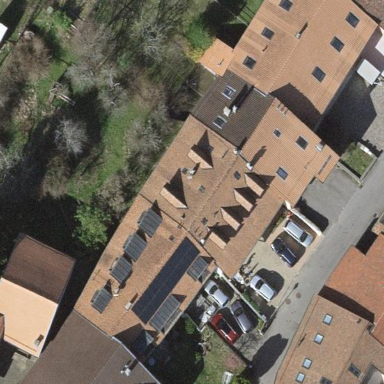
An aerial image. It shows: Simple house.